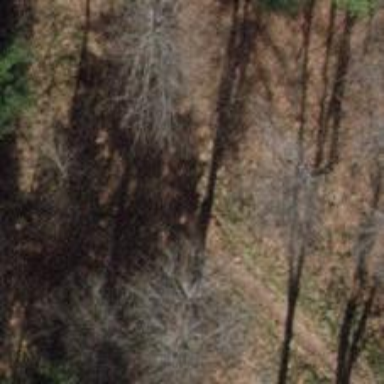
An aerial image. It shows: Path on the ground.